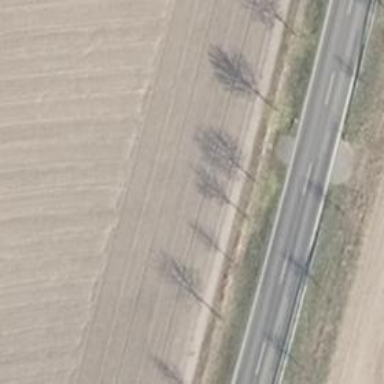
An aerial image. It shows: Row of deciduous broadleaved trees.